The plot is a Hilbert-envelope spectrum of a rotating bearing's acceleration signal, annotated with the bearing's characteristic defect frequencies. Classify the bearing condition as one of: normal, inner_race, outer_race, ball.
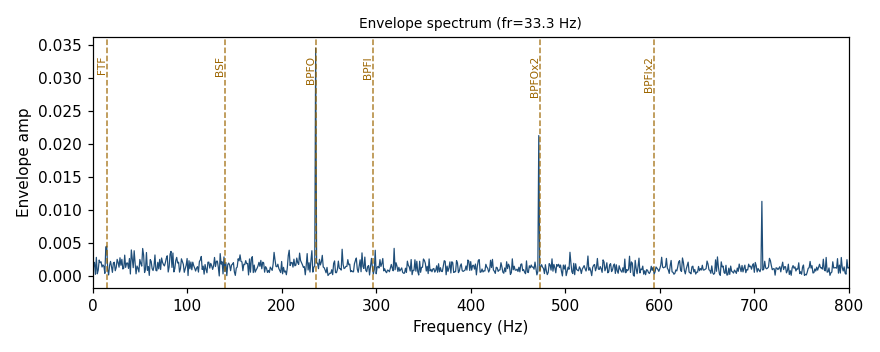
Answer: outer_race